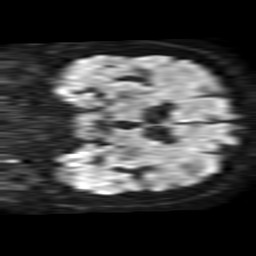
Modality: TRACE
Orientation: coronal
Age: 66
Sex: male
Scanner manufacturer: philips
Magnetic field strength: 1.5 T
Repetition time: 3.531 s
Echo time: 0.06922 s